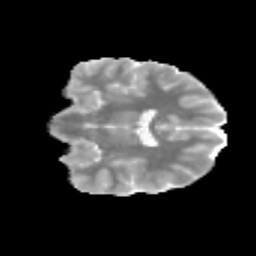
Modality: MD
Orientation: coronal
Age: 13
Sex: male
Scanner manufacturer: siemens
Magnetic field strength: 3 T
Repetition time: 3.8 s
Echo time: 0.07 s